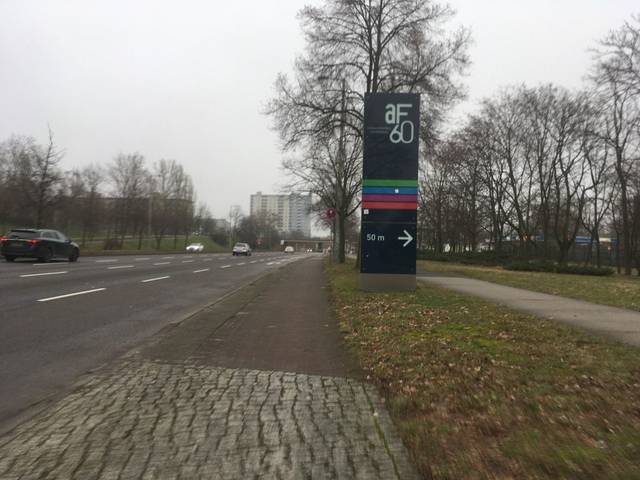
Region: Germany
Coordinates: 52.51, 13.529